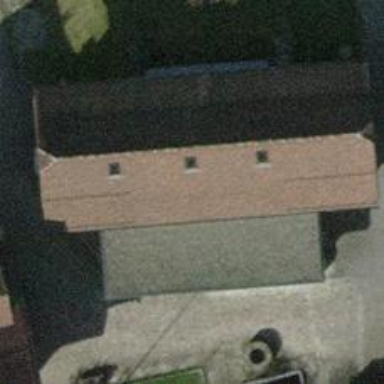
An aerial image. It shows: Farm shop.